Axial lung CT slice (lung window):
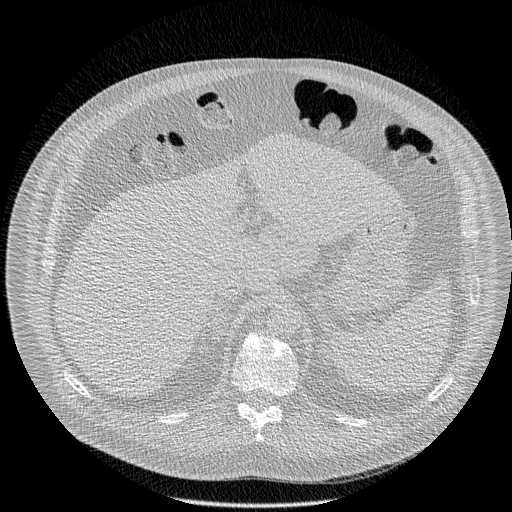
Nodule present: no